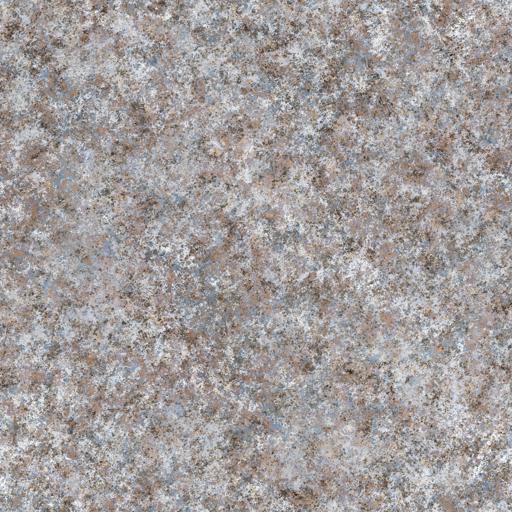
Tags: countertop granite